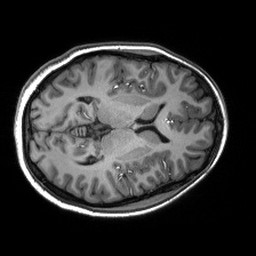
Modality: T1w
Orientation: axial
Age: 21
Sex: female
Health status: healthy
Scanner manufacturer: siemens
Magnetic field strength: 3 T
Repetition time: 2.53 s
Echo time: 0.00288 s